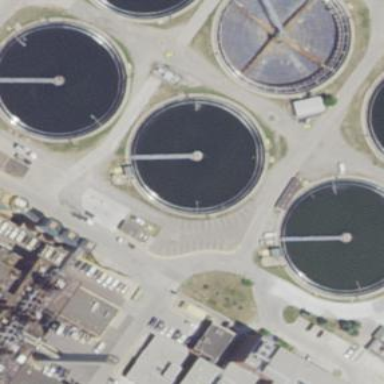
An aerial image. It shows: Body of wastewater.